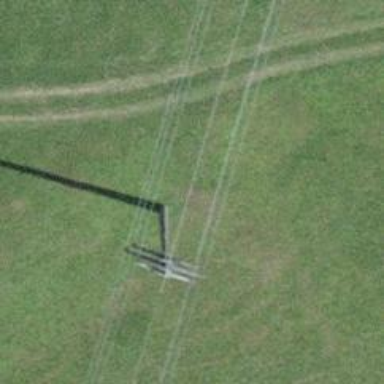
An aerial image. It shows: Power tower.